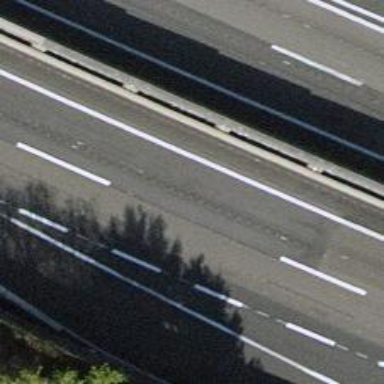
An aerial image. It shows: Motorway junction.